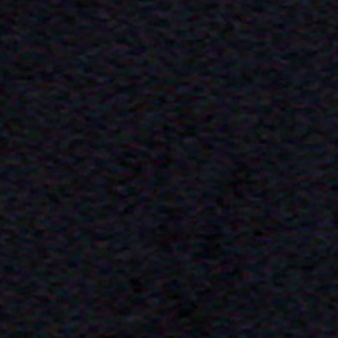
Label: other